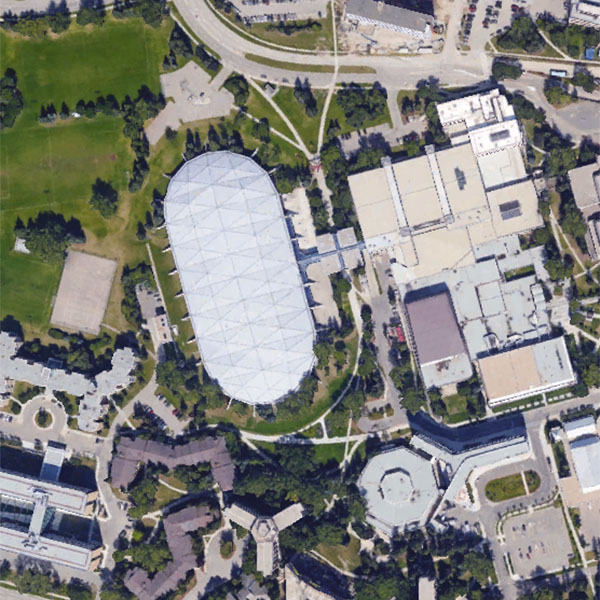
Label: School